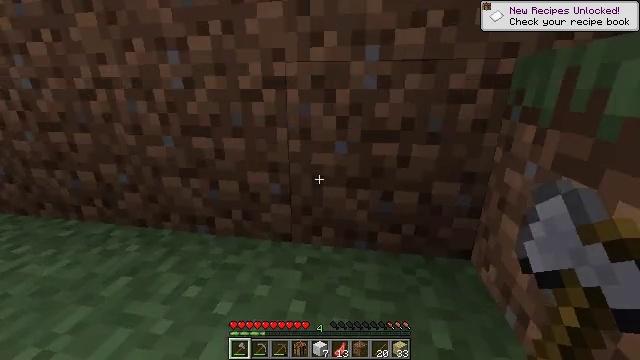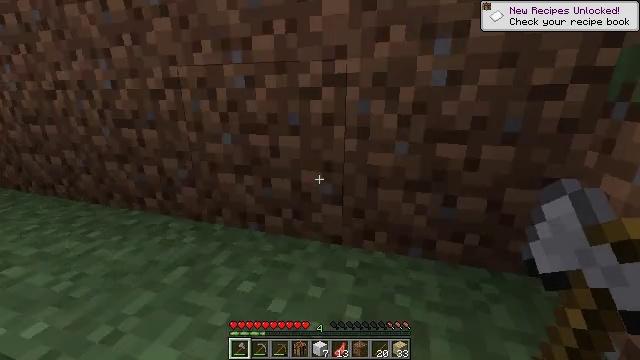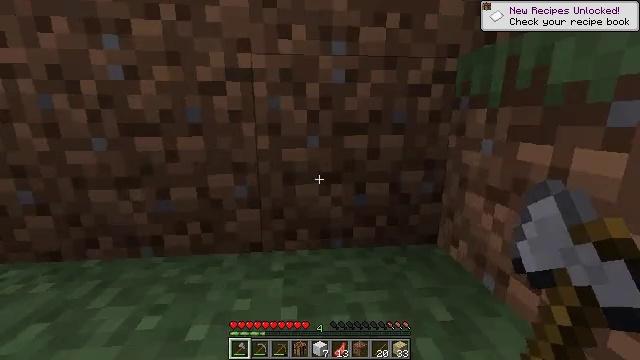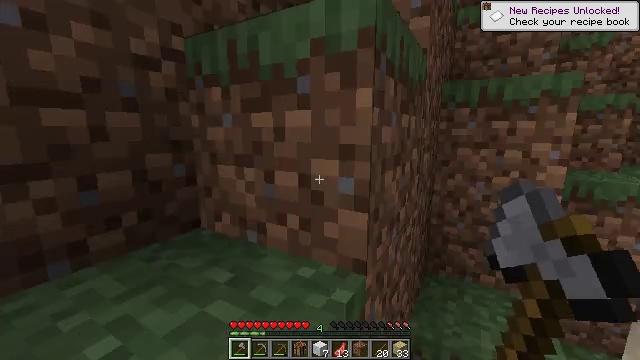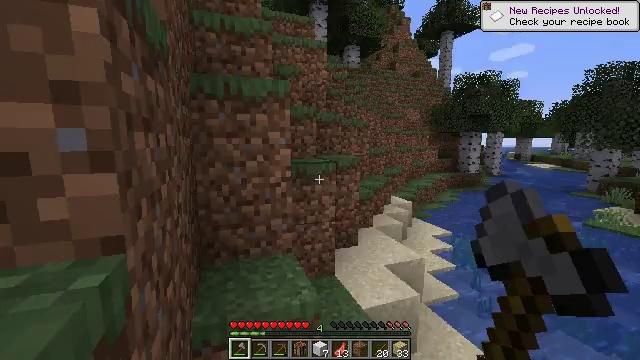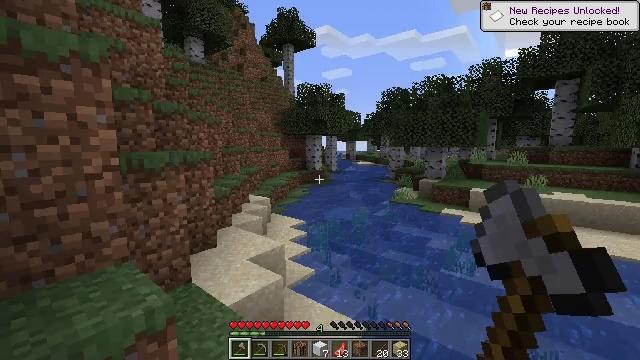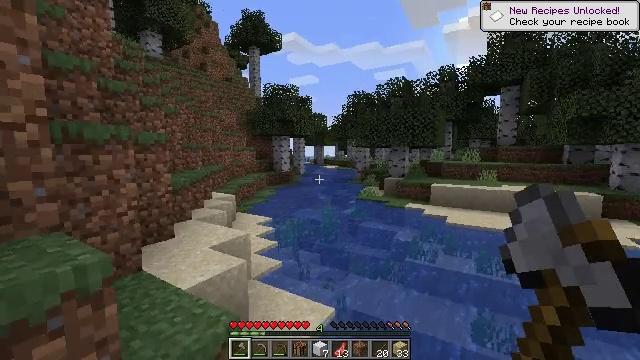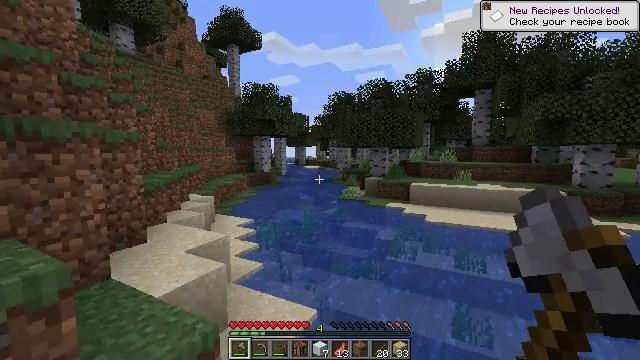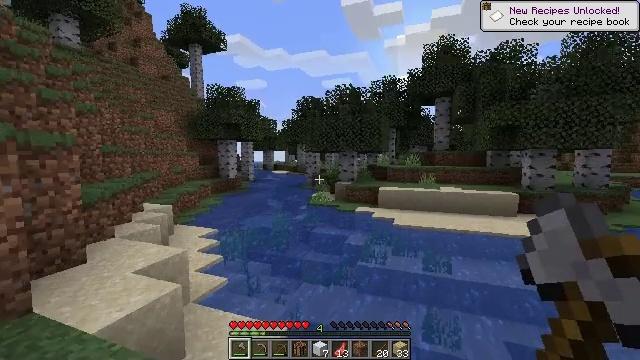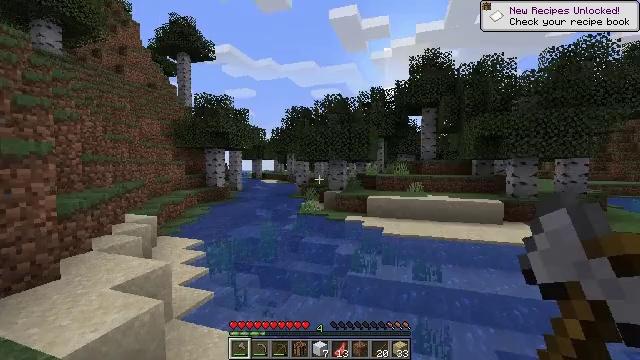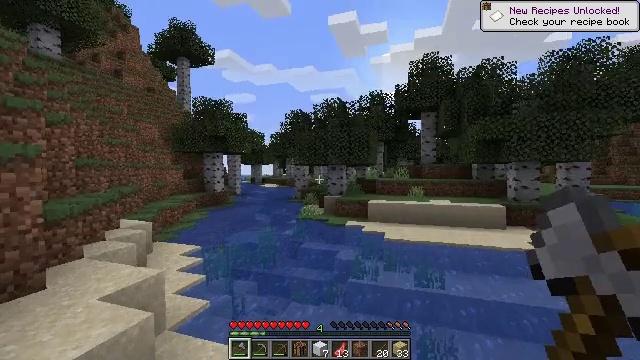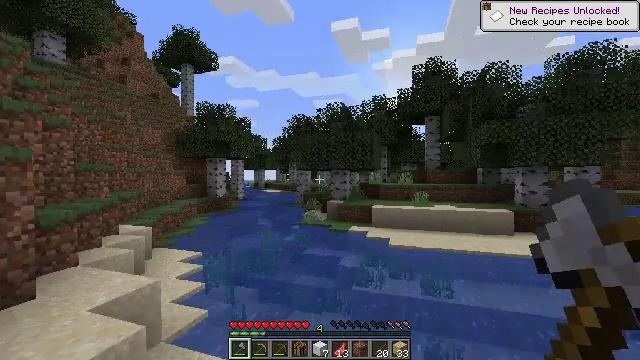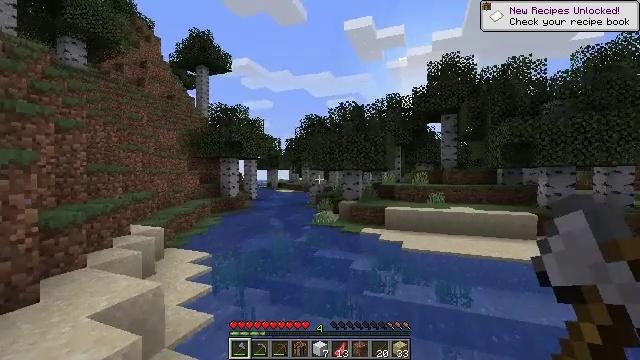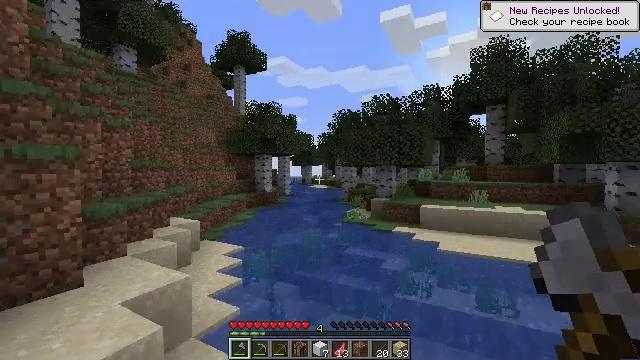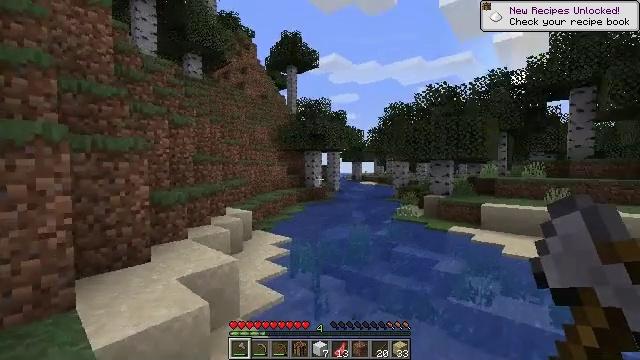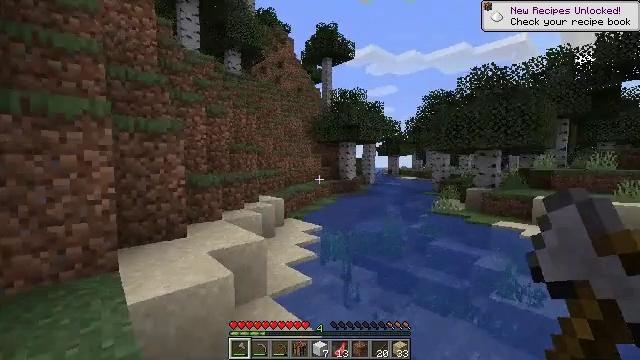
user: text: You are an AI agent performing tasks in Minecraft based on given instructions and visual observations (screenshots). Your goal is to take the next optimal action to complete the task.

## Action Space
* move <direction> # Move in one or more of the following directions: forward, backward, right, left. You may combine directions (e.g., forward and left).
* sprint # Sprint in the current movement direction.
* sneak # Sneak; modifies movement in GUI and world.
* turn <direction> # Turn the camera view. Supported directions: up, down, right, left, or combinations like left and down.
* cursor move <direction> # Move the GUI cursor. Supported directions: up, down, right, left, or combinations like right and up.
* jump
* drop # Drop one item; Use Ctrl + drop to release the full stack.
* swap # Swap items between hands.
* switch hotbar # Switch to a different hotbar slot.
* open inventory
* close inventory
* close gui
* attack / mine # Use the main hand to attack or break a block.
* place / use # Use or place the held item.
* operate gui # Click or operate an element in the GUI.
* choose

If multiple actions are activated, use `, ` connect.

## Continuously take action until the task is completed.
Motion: motion action
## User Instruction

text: Mine the rose bush in the garden.
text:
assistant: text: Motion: move forward, turn left and up
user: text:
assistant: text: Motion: move forward, turn right and up
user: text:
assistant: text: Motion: move forward, turn right and up
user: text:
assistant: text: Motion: move forward, turn right and up
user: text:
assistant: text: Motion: move forward, turn right
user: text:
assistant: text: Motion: move forward, turn right and up
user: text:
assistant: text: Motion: move forward, turn right
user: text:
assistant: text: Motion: move forward, turn right and up
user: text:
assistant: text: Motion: move forward, turn right and up
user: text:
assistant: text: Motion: move forward
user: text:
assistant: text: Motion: move forward and move right, turn up
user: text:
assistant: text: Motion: move forward and move right, turn left
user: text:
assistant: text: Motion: move forward and move right, turn left
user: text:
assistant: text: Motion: move forward and move right, turn left
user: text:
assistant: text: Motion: move forward and move right, turn left and down
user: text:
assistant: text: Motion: move forward, turn left and down
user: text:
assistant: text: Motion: move forward, turn left
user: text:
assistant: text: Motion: move forward
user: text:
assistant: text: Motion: move forward
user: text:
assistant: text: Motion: move forward
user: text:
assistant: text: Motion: move forward
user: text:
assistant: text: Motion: move forward, turn left
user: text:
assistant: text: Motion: move forward, turn left and up
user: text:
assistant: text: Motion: move forward, turn left and up
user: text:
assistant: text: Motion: move forward, turn left and up
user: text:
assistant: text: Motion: move forward, turn left and up
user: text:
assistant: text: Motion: move forward, turn left and up
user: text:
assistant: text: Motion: move forward
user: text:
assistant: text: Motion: move forward
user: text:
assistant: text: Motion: move forward